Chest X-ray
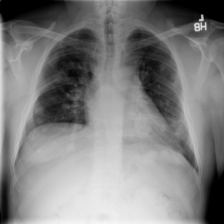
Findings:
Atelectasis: negative
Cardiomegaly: negative
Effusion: negative
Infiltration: negative
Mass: negative
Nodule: negative
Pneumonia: negative
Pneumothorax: negative
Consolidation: negative
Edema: negative
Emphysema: negative
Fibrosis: negative
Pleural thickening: negative
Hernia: negative